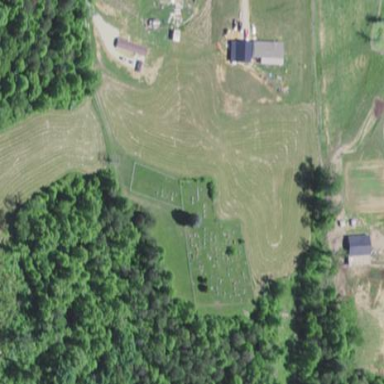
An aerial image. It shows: Cemetery.